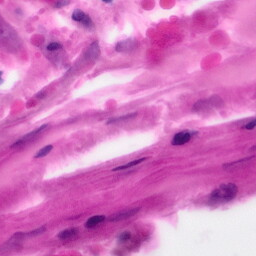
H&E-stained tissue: Pancreatic